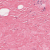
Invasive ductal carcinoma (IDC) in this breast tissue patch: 0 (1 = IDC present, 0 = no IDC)